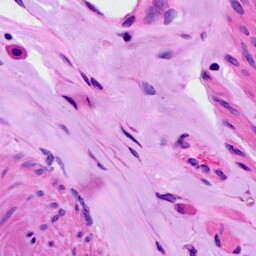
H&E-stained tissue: Ovarian